Question: When I start boa-constructor(boa-constructor-0.6.1.src.win32.exe) from the command line by starting the script "Boa.py", I got the message says

My python version is "python-2.7.7.msi" and I download wxPyton "wxPython3.0-win32-3.0.0.0-py27.exe"
O searched for files that contains the string "NO_3D " but I didn't get any can you help me pleaze and thanks
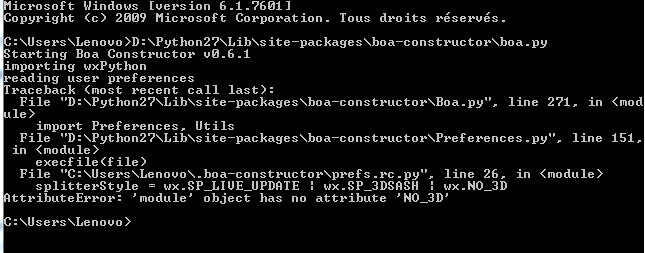
Answer: Actually you will require wxPython 2.8.12.1 to not get this error.
'''
>>> import wx
>>> wx.__version__
'2.8.12.1'
>>> wx.NO_3D
0
'''
This is a pity, because the operation '...|wx.NO_3D' is actually a No-Op. So you could fix this particular issue by defining 'wx.NO_3D' somewhere.
On 2.9.5:
'''
>>> import wx
>>> wx.__version__
'2.9.5.0'
>>> wx.NO_3D
Traceback (most recent call last):
File "<stdin>", line 1, in <module>
AttributeError: 'module' object has no attribute 'NO_3D'
'''